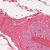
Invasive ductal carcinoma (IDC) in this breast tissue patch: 0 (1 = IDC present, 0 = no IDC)